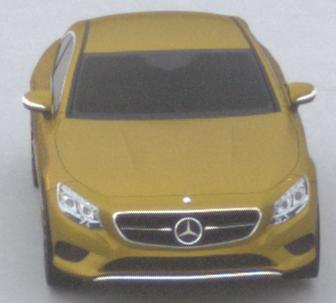
Make: Mercedes-Benz
Model: S 400 Coupé
Detailed model: S-Class (217) Coupé
Model produced from: 2015/10
Model produced until: 2017/09
Doors: 2
Color: yellow
Road condition: dry road
Daytime: sunrise or sunset
Contrast: low contrast